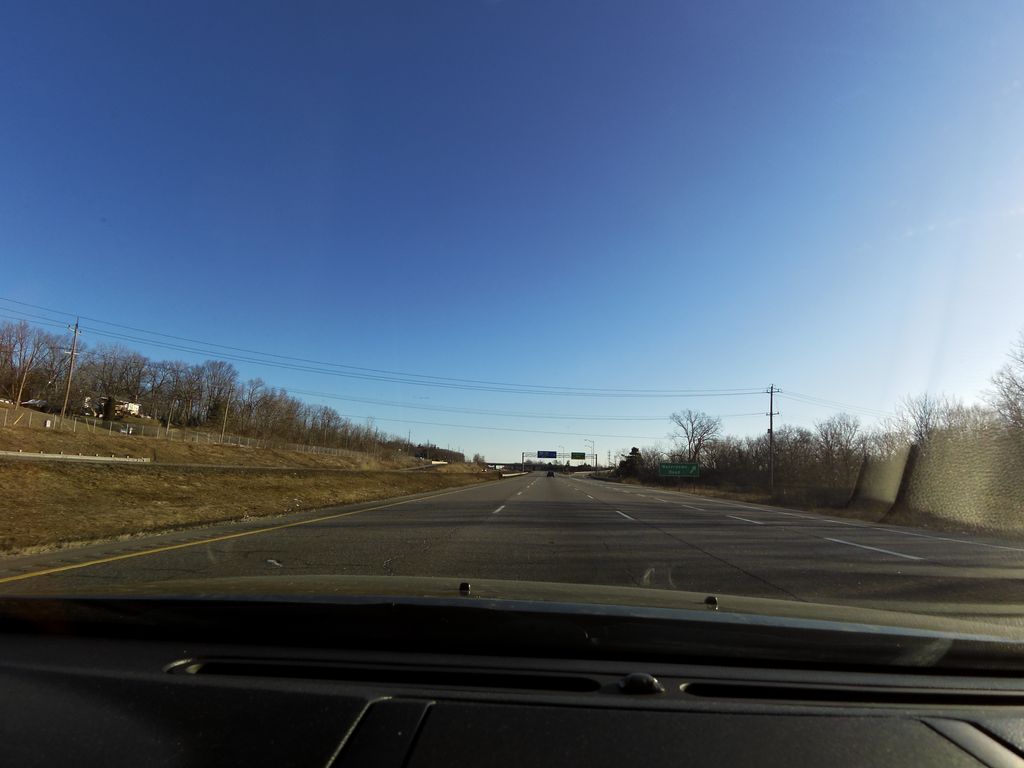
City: hamilton